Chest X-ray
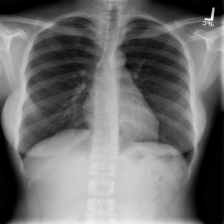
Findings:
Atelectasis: negative
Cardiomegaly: negative
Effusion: negative
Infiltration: negative
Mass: negative
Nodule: negative
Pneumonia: negative
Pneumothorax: negative
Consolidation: negative
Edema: negative
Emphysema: negative
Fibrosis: negative
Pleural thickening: negative
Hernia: negative